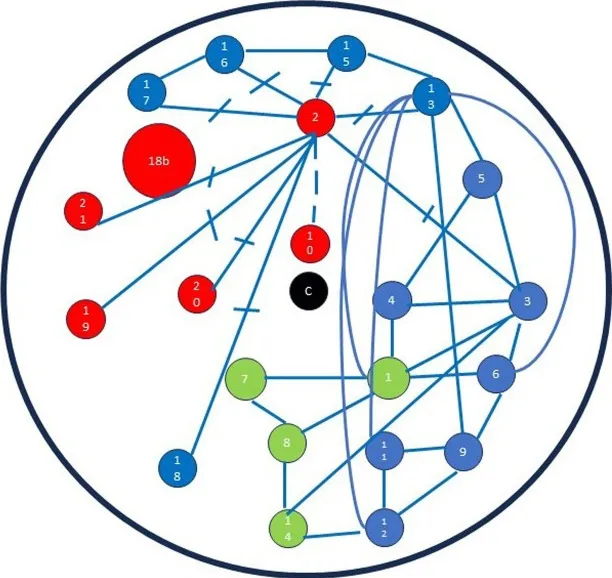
Graphic-symbolic drawing made by the family: the future (in 5 years).
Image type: chart (chart)